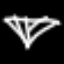
Label: diamond